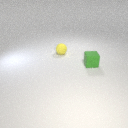
small green rubber cube in front of small yellow rubber sphere